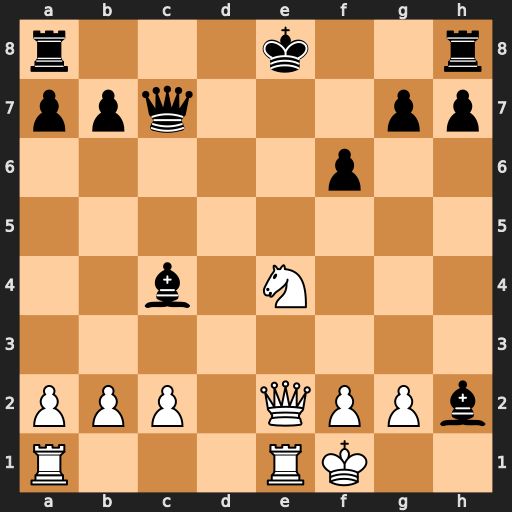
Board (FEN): r3k2r/ppq3pp/5p2/8/2b1N3/8/PPP1QPPb/R3RK2
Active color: w
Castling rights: kq
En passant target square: -
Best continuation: Nd6+ Kf8 Nxc4